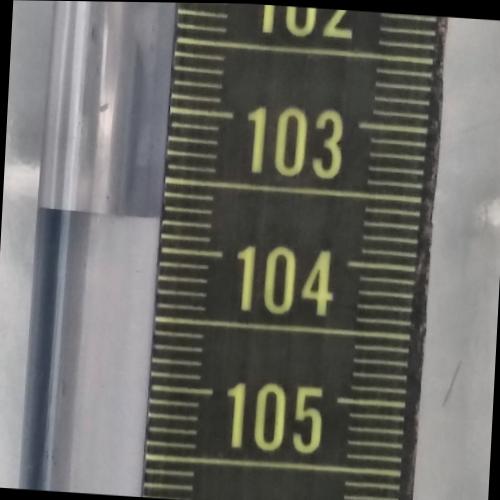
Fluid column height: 103.8 cm